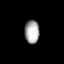
Tissue: prostate
Cell type: T cells
Senescence score: 0.2851
Nuclear area (px): 331
Mean DAPI intensity: 169.477